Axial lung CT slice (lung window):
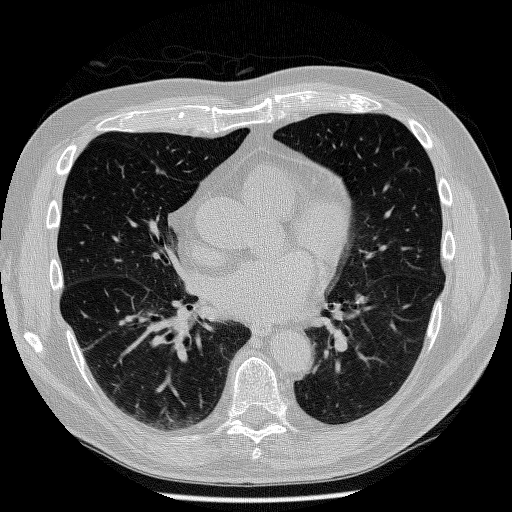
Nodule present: no